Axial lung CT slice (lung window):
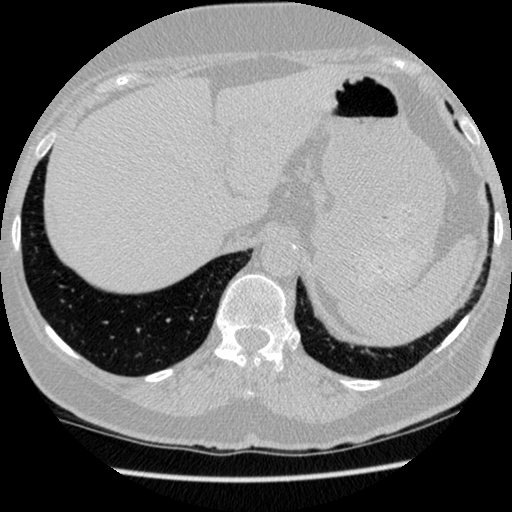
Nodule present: no